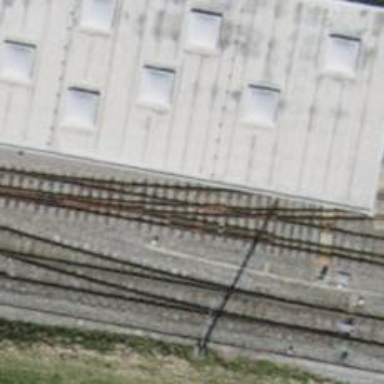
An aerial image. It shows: Rail spur service.